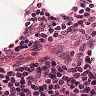
Metastatic tissue present: no